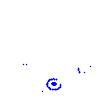
Particle: electron